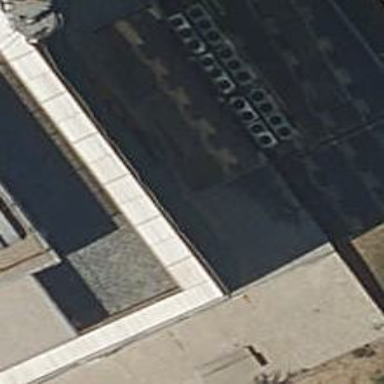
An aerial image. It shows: Part of building.